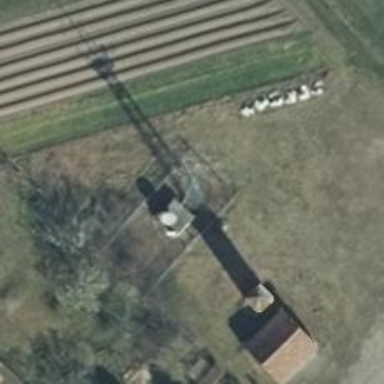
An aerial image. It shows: Communication tower.